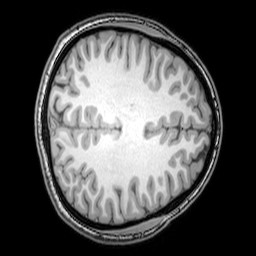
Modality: T1w
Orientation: axial
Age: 25
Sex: male
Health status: healthy
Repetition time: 0.081 s
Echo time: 0.037 s